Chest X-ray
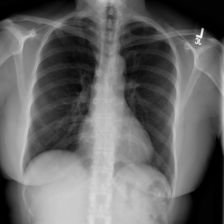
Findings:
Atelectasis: negative
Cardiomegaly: negative
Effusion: negative
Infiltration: negative
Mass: negative
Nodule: negative
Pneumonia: negative
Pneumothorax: negative
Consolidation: negative
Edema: negative
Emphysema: negative
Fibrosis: negative
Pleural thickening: negative
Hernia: negative